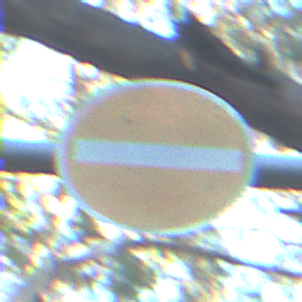
Verkehrszeichen: VerbotDerEinfahrt
Umgebung: Outdoor, Nature
Tageszeit: MorningAfternoon
Wetter: Clear
Licht: Natural
Jahreszeit: NotSpecified
Kontrast: LowContrast